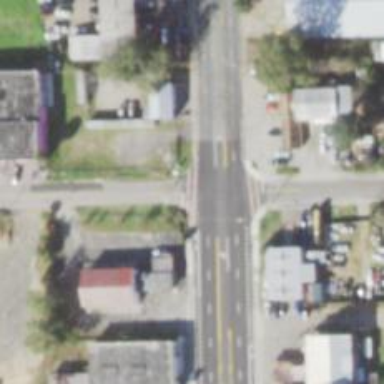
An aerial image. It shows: Marked road crossing with line markings.